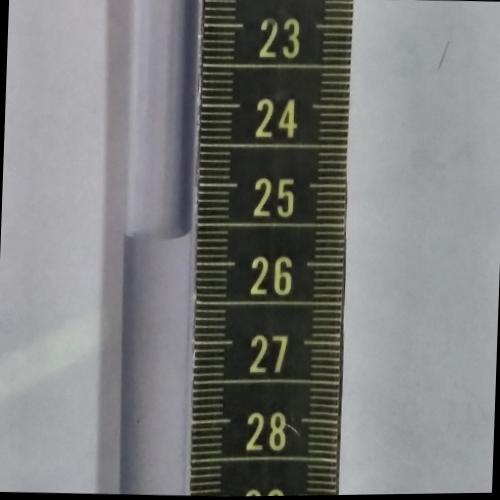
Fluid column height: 25.6 cm